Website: home-depot
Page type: delivery-shipping
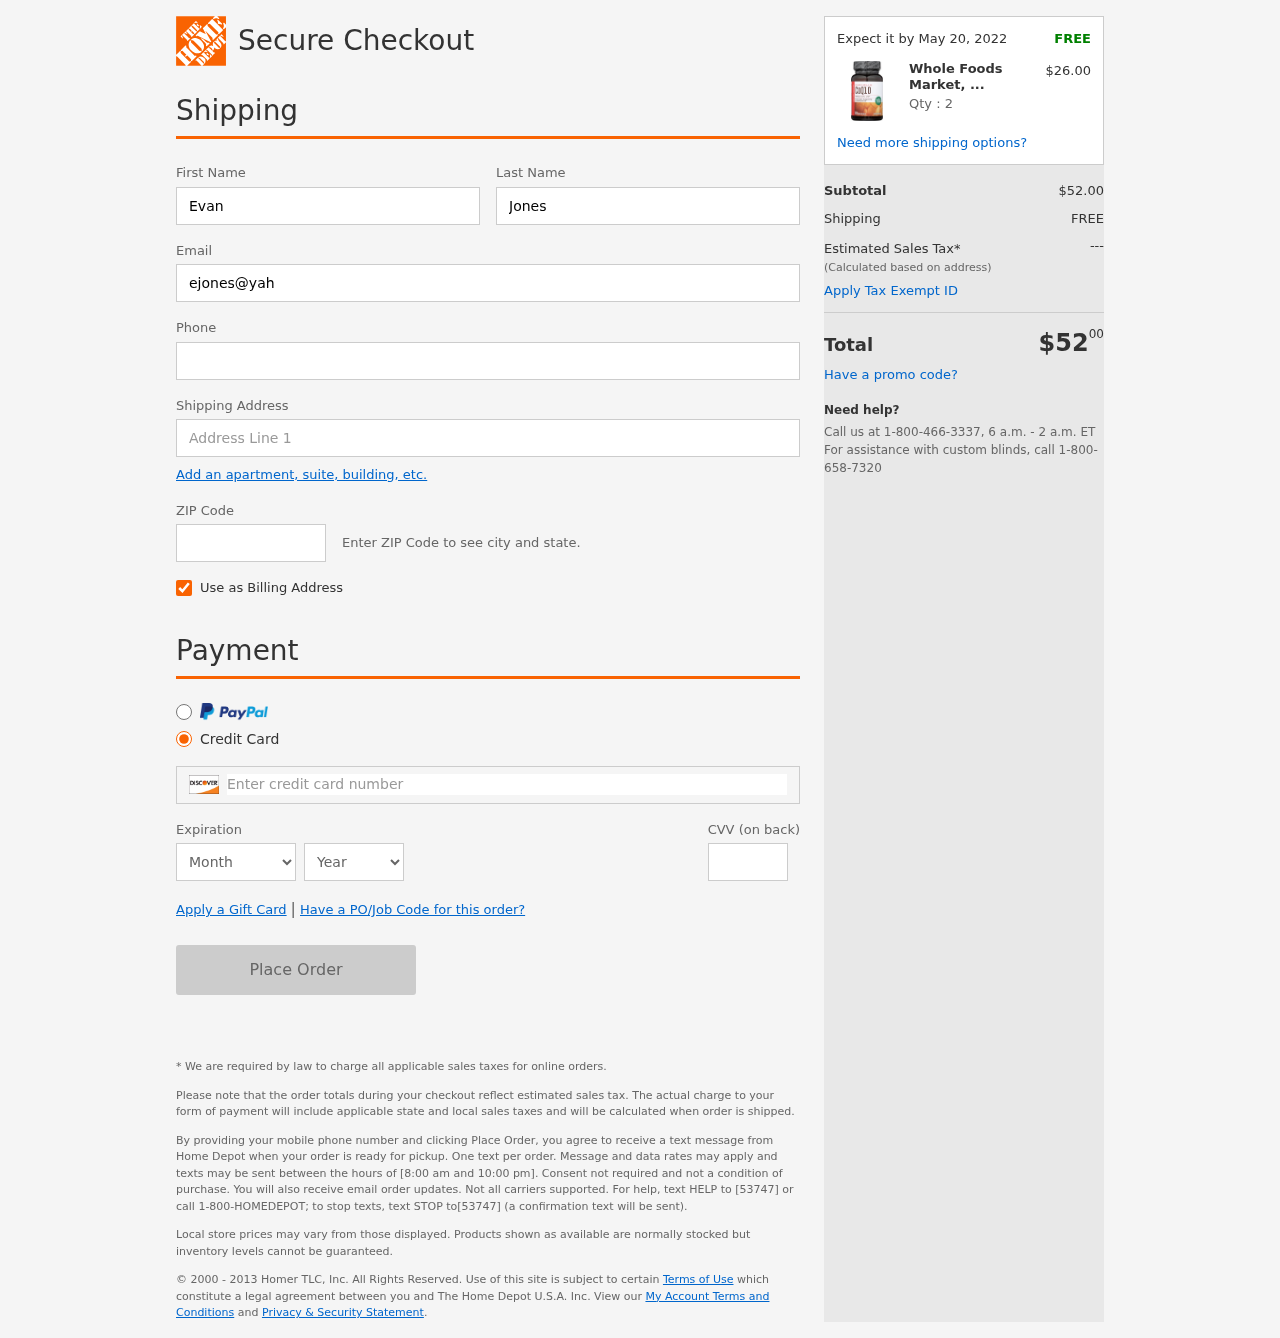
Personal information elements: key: PII_CARD_CVV
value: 565
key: PII_CARD_EXPIRY_MONTH
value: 10
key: PII_CARD_EXPIRY_YEAR
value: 30
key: PII_CARD_NUMBER
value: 6561 3916 9062 1199
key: PII_EMAIL
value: ejones@yahoo.com
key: PII_FIRSTNAME
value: Evan
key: PII_LASTNAME
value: Jones
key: PII_PHONE
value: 4836211178
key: PII_POSTCODE
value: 54620
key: PII_STREET
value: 89991 Felicia Mountains
Product elements: key: PRODUCT1_NAME
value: Whole Foods Market, CoQ10 100mg, 60 ct
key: PRODUCT1_PRICE
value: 26
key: PRODUCT1_QUANTITY
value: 2
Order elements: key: ORDER_DELIVERY_DATE
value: Expect it by May 20, 2022
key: ORDER_SUBTOTAL
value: $52.00
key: ORDER_SHIPPING_COST
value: FREE
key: ORDER_TOTAL
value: $5200